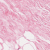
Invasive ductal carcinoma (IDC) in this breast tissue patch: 0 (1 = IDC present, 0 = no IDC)